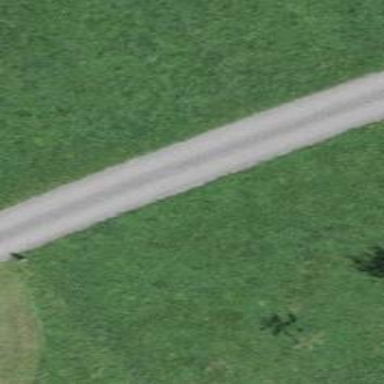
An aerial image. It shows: Service road with paved surface.